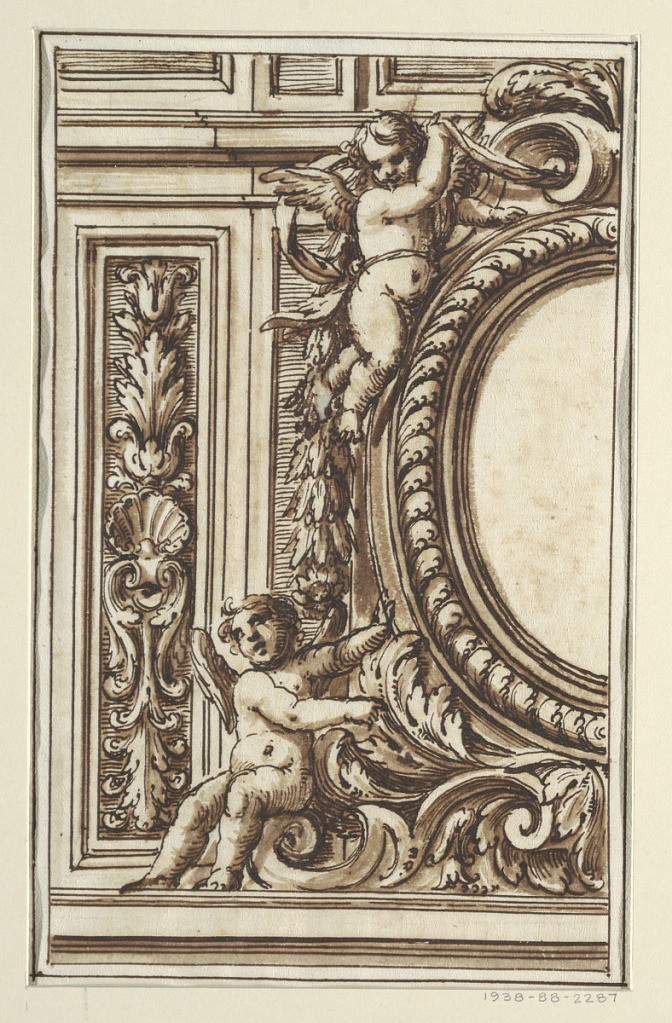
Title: One of a set of twelve projects for the decoration of wall panels, to be placed at a height. Preceded by a title page
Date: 1675-1699
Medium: Pen, brush, sepia
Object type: Drawing
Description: Left side with two angels